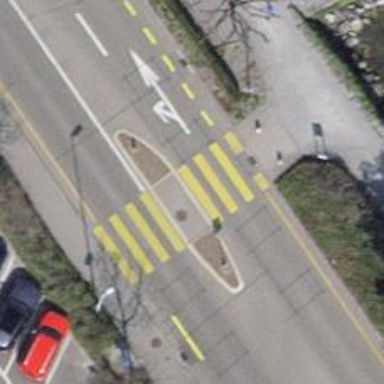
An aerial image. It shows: Kerb barrier.